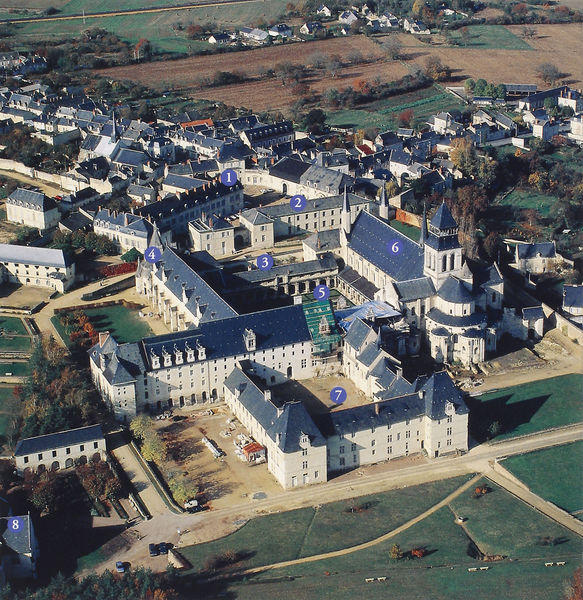
Titel: Abtei in Fontevrault
Standort: Fontevrault (EU - F)
Schlagwörter: schatten, bäume, stadt, braun, fenster, frankreich, weiss, anlage, dach, gebäude, haus, erde, felder, häuser, kirche, wiesen, ort, dorf, zahlen, ziffern, straßen, kloster, festung, autos, kreuzgang, luftbild